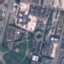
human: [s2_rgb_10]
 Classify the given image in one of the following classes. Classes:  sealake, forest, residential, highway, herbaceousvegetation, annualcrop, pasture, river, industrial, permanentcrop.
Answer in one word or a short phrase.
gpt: Industrial